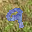
Label: 9